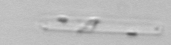
Label: Cerataulina_pelagica